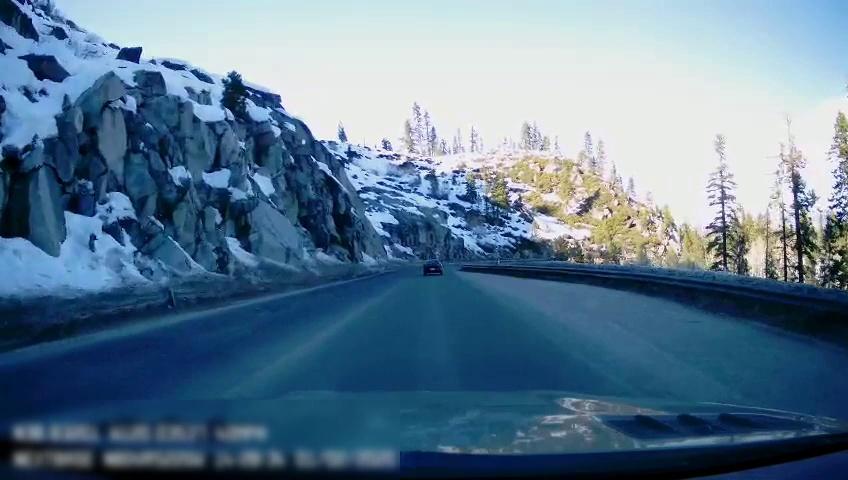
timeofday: Day
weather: Sunny
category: Drivable Space
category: Vehicles | Car
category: Lanes | Opposite Lane
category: Lanes | Opposite Lane
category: Lanes | Current Lane